Brain MRI study timepoint: followup_recurrence
T1CE (contrast-enhanced T1) slice:
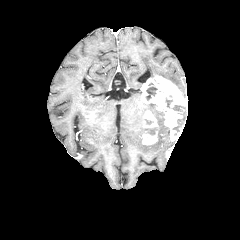
T2-FLAIR slice:
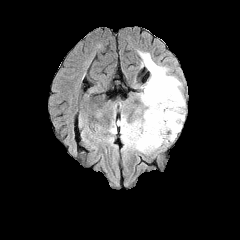